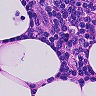
Metastatic tissue present: no